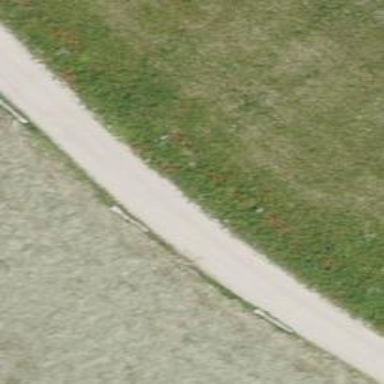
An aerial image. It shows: Compacted path road.